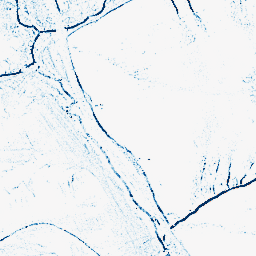
Category: morphological
Decomposition family: morphological_square
Decomposition parameters: operation: closing
size: 3
Upsampling method: quadratic
Upsampling parameters: scale: 2
Upsampling scale: 2